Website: walmart
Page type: review-order
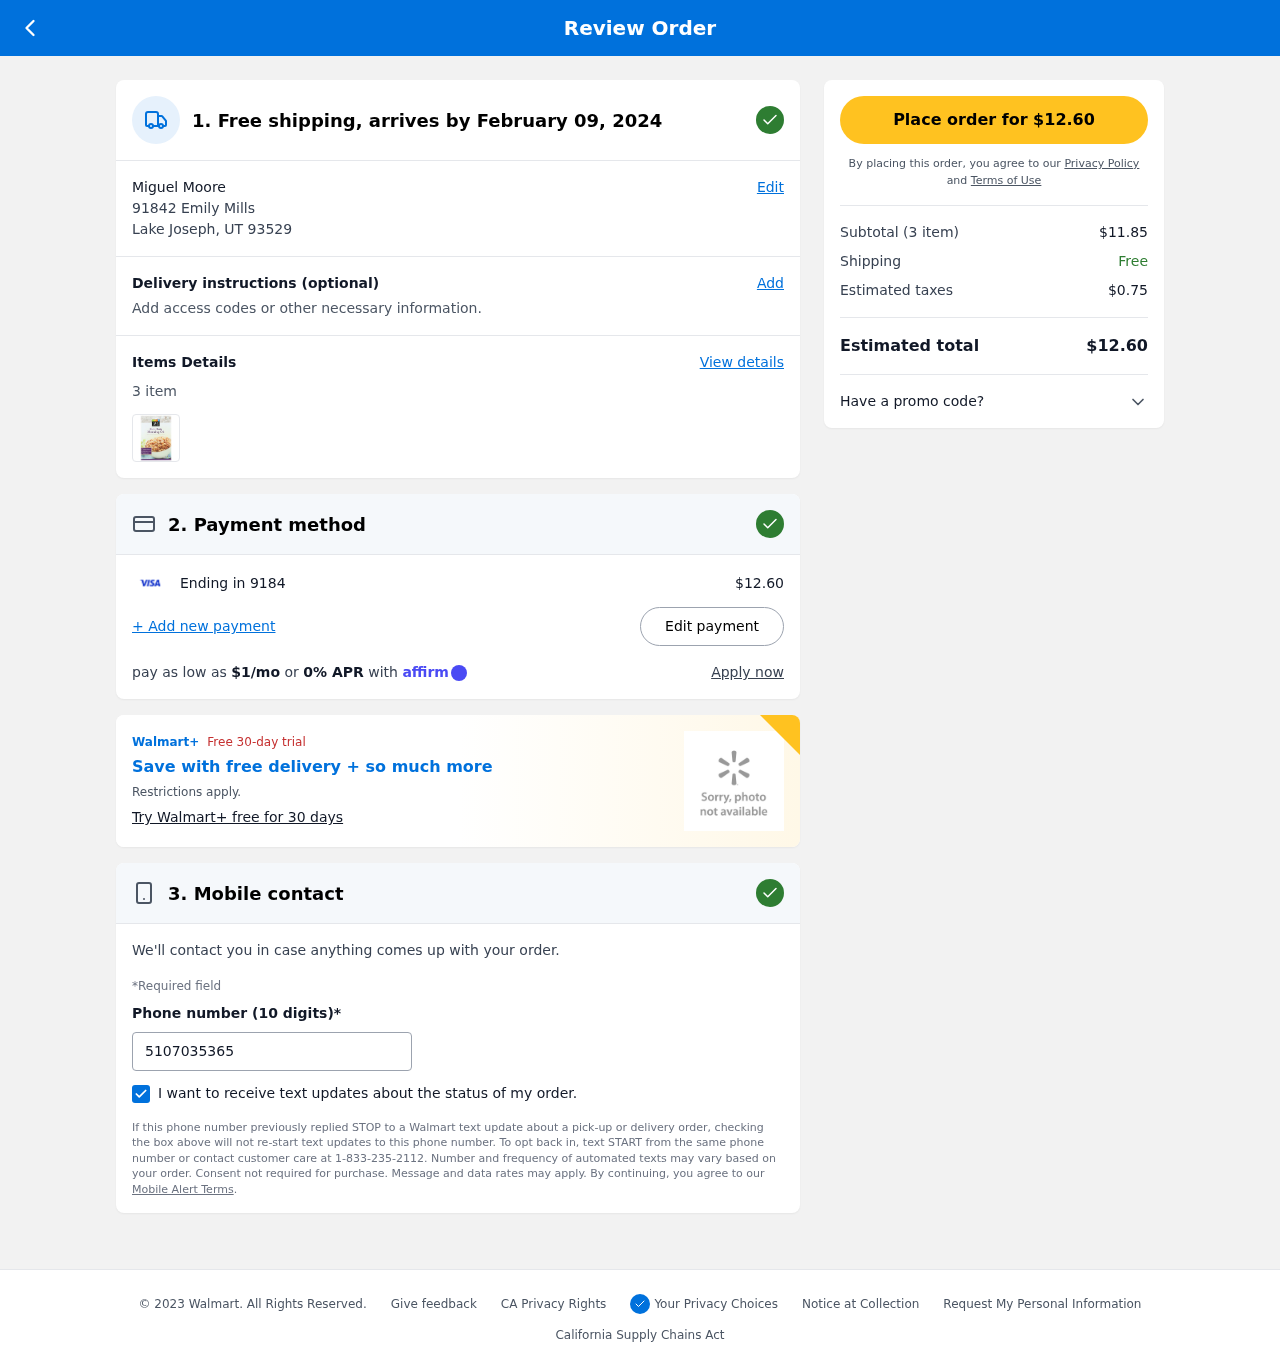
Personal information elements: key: PII_CARD_LAST4
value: Ending in 9184
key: PII_CITY_STATE_ZIP
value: Lake Joseph, UT 93529
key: PII_FULLNAME
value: Miguel Moore
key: PII_PHONE
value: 5107035365
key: PII_STREET
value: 91842 Emily Mills
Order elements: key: ORDER_DELIVERY_DATE
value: February 09, 2024
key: ORDER_NUM_ITEMS
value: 3 item
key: ORDER_NUM_ITEMS
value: Subtotal (3 item)
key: ORDER_TOTAL
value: $12.60
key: ORDER_TOTAL
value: Place order for $12.60
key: ORDER_MONTHLY_PAYMENT
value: $1/mo
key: ORDER_SUBTOTAL
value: $11.85
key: ORDER_TAX
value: $0.75